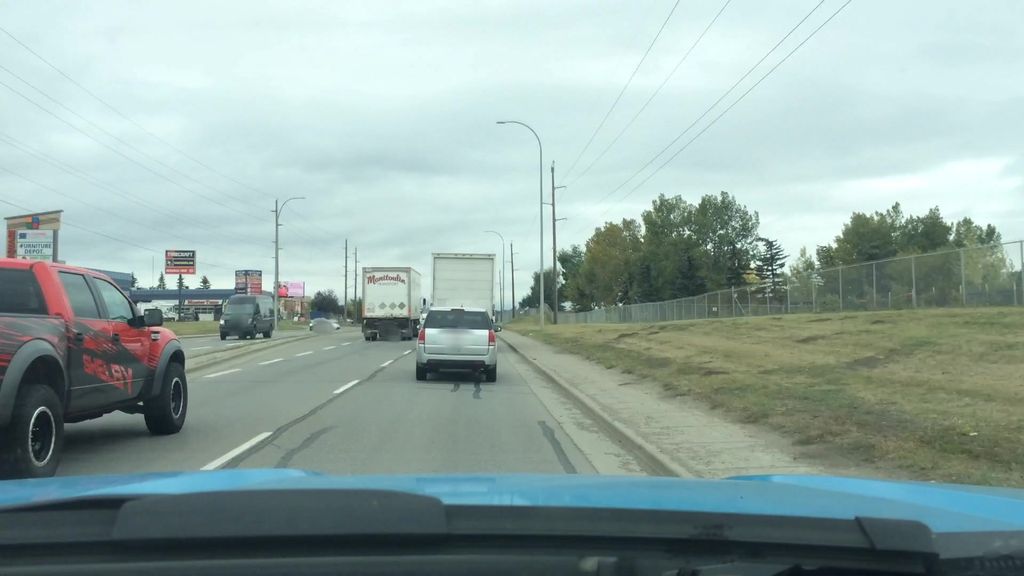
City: calgary